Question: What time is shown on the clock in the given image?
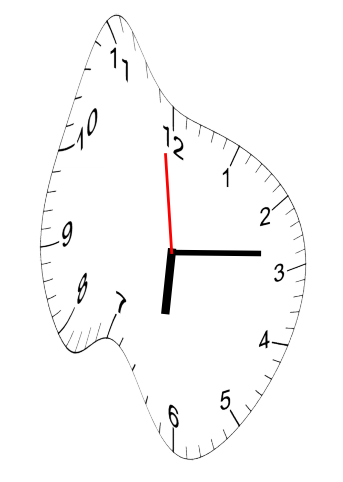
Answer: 06:13:59